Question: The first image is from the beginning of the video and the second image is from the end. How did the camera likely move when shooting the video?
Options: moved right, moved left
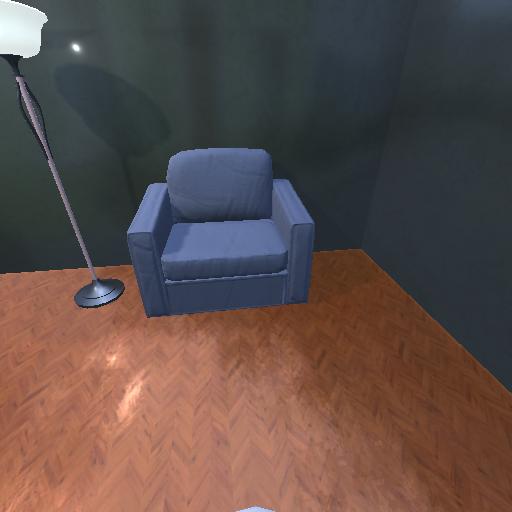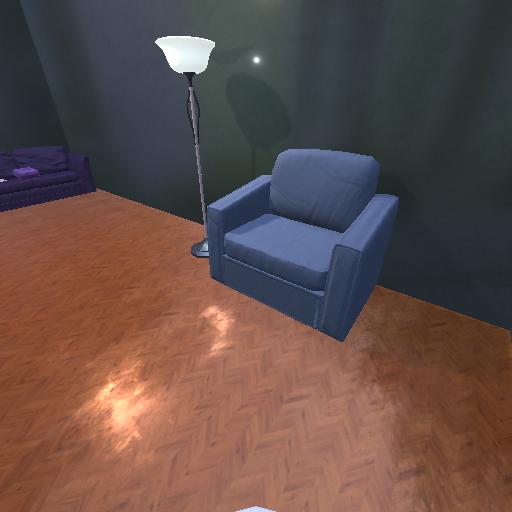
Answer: moved right